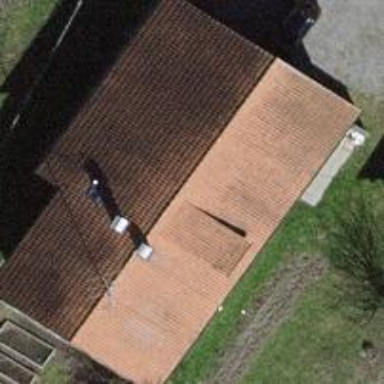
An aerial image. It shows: Farm building.